Question: I am trying to create a button in an Android layout with name '"="' and Eclipse says:
> It is not acceptable.
How can I create a button with name '"="' or '"1"' etc?
here is the buttons:

Here is xml code
'''
<RelativeLayout xmlns:android="http://schemas.android.com/apk/res/android"
xmlns:tools="http://schemas.android.com/tools"
android:layout_width="fill_parent"
android:layout_height="fill_parent" >
<Button
android:id="@+id/button1"
style="?android:attr/buttonStyleSmall"
android:layout_width="50dp"
android:layout_height="wrap_content"
android:layout_alignParentLeft="true"
android:layout_marginLeft="29dp"
android:layout_marginTop="98dp"
android:text="7" />
<Button
android:id="@+id/button2"
style="?android:attr/buttonStyleSmall"
android:layout_width="50dp"
android:layout_height="wrap_content"
android:layout_alignBottom="@+id/button1"
android:layout_toRightOf="@+id/button1"
android:text="8" />
<Button
android:id="@+id/button3"
style="?android:attr/buttonStyleSmall"
android:layout_width="50dp"
android:layout_height="wrap_content"
android:layout_alignBottom="@+id/button2"
android:layout_toRightOf="@+id/button2"
android:text="9" />
<Button
android:id="@+id/button4"
style="?android:attr/buttonStyleSmall"
android:layout_width="50dp"
android:layout_height="wrap_content"
android:layout_alignLeft="@+id/button1"
android:layout_below="@+id/button1"
android:text="4" />
<Button
android:id="@+id/button5"
style="?android:attr/buttonStyleSmall"
android:layout_width="50dp"
android:layout_height="wrap_content"
android:layout_alignBottom="@+id/button4"
android:layout_alignLeft="@+id/button2"
android:text="5" />
<Button
android:id="@+id/button6"
style="?android:attr/buttonStyleSmall"
android:layout_width="50dp"
android:layout_height="wrap_content"
android:layout_alignBottom="@+id/button5"
android:layout_toRightOf="@+id/button2"
android:text="6" />
<Button
android:id="@+id/button7"
style="?android:attr/buttonStyleSmall"
android:layout_width="50dp"
android:layout_height="wrap_content"
android:layout_alignLeft="@+id/button4"
android:layout_below="@+id/button4"
android:text="1" />
<Button
android:id="@+id/button8"
style="?android:attr/buttonStyleSmall"
android:layout_width="50dp"
android:layout_height="wrap_content"
android:layout_alignBottom="@+id/button7"
android:layout_toRightOf="@+id/button4"
android:text="2" />
<Button
android:id="@+id/button9"
style="?android:attr/buttonStyleSmall"
android:layout_width="50dp"
android:layout_height="wrap_content"
android:layout_alignBottom="@+id/button8"
android:layout_toRightOf="@+id/button5"
android:text="3" />
<Button
android:id="@+id/button10"
style="?android:attr/buttonStyleSmall"
android:layout_width="50dp"
android:layout_height="wrap_content"
android:layout_alignLeft="@+id/button7"
android:layout_below="@+id/button7"
android:text="." />
<Button
android:id="@+id/button11"
style="?android:attr/buttonStyleSmall"
android:layout_width="50dp"
android:layout_height="wrap_content"
android:layout_alignBottom="@+id/button10"
android:layout_toRightOf="@+id/button7"
android:text="0" />
<Button
android:id="@+id/button12"
style="?android:attr/buttonStyleSmall"
android:layout_width="100dp"
android:layout_height="wrap_content"
android:layout_alignBaseline="@+id/button11"
android:layout_alignBottom="@+id/button11"
android:layout_alignLeft="@+id/button9"
android:text="=" />
<Button
android:id="@+id/button13"
style="?android:attr/buttonStyleSmall"
android:layout_width="50dp"
android:layout_height="wrap_content"
android:layout_above="@+id/button6"
android:layout_toRightOf="@+id/button3"
android:text="/" />
<Button
android:id="@+id/button14"
style="?android:attr/buttonStyleSmall"
android:layout_width="wrap_content"
android:layout_height="wrap_content"
android:layout_alignBaseline="@+id/button6"
android:layout_alignBottom="@+id/button6"
android:layout_alignRight="@+id/button13"
android:layout_toRightOf="@+id/button3"
android:freezesText="true"
android:text="-" />
<Button
android:id="@+id/button15"
style="?android:attr/buttonStyleSmall"
android:layout_width="50dp"
android:layout_height="wrap_content"
android:layout_alignBaseline="@+id/button9"
android:layout_alignBottom="@+id/button9"
android:layout_toRightOf="@+id/button6"
android:text="+" />
<TextView
android:id="@+id/textView1"
android:layout_width="wrap_content"
android:layout_height="wrap_content"
android:layout_alignLeft="@+id/button1"
android:layout_alignParentTop="true"
android:layout_marginTop="70dp"
android:text="@string/hello_world"
tools:context=".MainActivity" />
</RelativeLayout>
'''
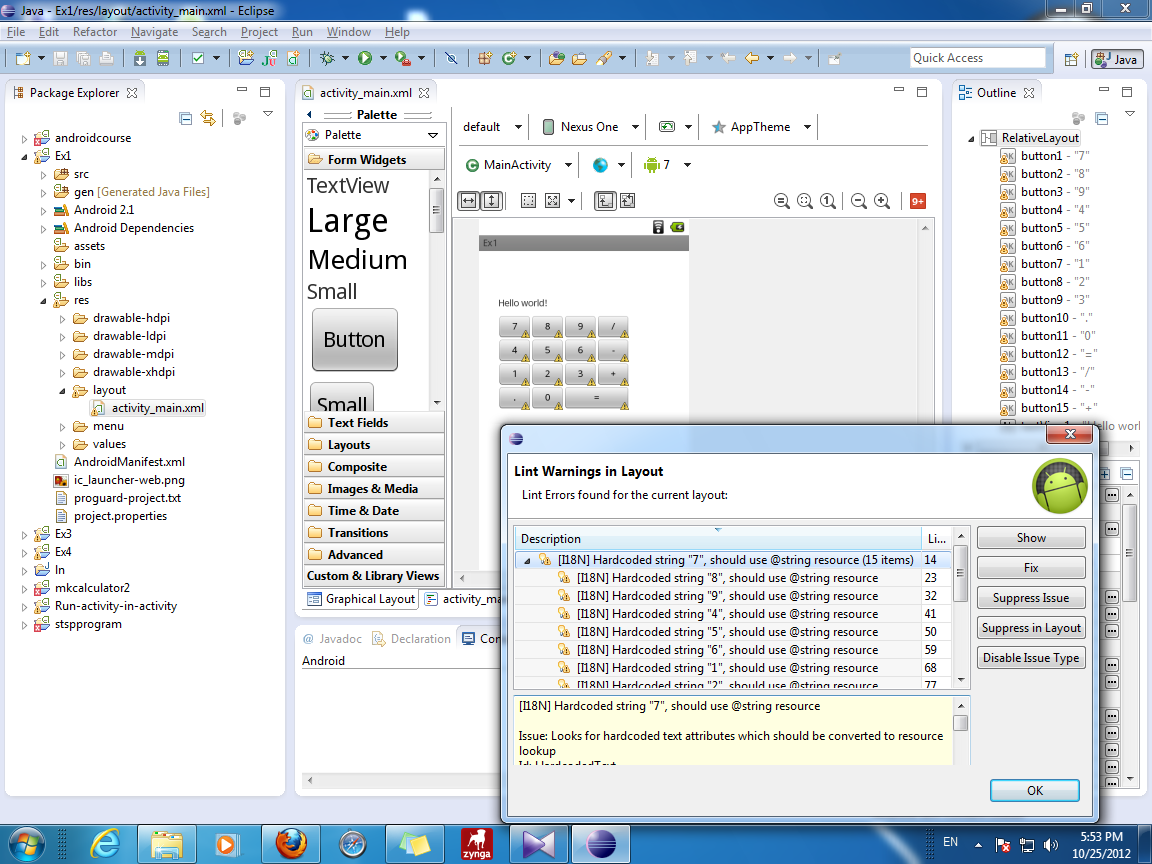
Answer: You are confusing the name of the button with the text shown on the button. So please give your button the name "buttonEquals" (or the like), and just set its text (or label) to "=".